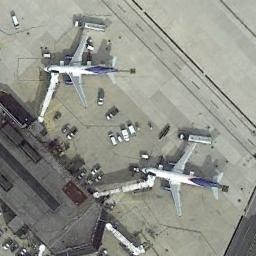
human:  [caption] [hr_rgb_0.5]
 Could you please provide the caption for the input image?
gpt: Two planes and many cars are parked near the terminal .

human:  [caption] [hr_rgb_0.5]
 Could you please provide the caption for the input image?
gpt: Two planes with the purple marks parked next to boarding bridges of the terminal while some facilities and cars around two planes of them .

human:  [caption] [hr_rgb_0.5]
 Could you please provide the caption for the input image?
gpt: Two identical-sized blue-patterned planes parked neatly next to buildings inside the airport .

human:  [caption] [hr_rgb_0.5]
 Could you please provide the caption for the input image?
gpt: Both aircraft are parked at the corresponding departure gates .

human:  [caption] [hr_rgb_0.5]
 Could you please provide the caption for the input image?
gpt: Two planes are in the parking lot next to the building .